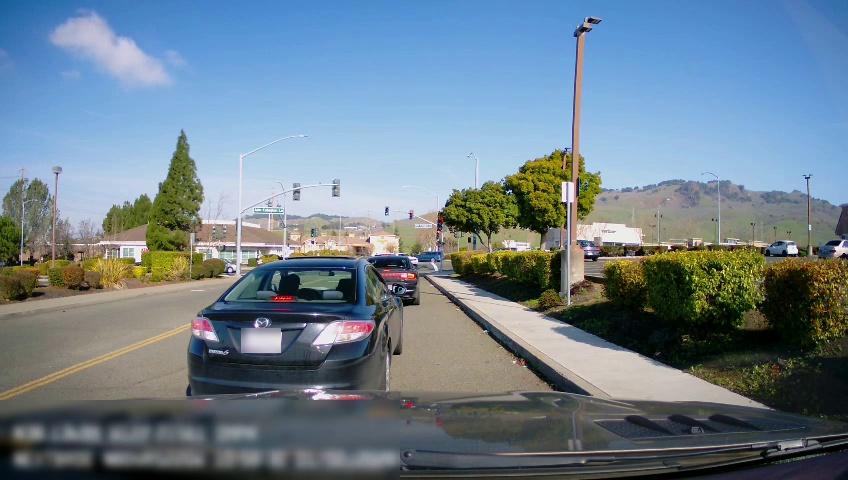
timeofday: Day
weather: Sunny
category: Drivable Space
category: Vehicles | SUV
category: Vehicles | Car
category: Vehicles | Car
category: Vehicles | Car
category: Vehicles | Car
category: Vehicles | Car
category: Vehicles | Car
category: Vehicles | Car
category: Lanes | Current Lane
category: Lanes | Alternate Lane
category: Traffic | Signs
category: Traffic | Lights
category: Traffic | Lights
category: Traffic | Lights
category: Traffic | Lights
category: Traffic | Lights
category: Traffic | Signs
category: Traffic | Signs
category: Traffic | Lights
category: Traffic | Lights
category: Traffic | Signs
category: Traffic | Lights
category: Traffic | Lights